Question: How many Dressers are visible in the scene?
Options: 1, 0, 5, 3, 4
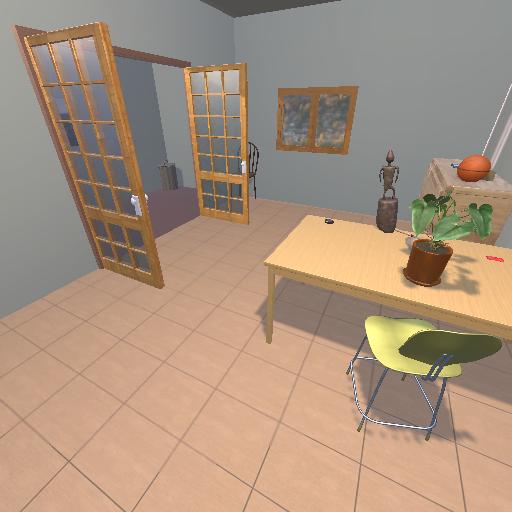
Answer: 1